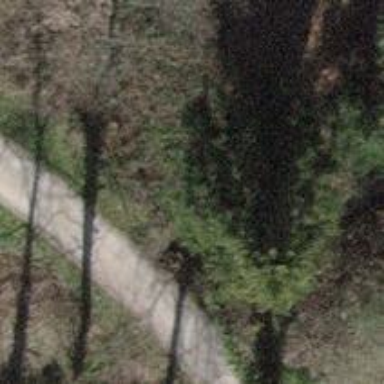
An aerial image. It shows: Culvert tunnel.